Aerial crown-view tile of a tropical tree (Barro Colorado Island, Panama), acquired 20250217:
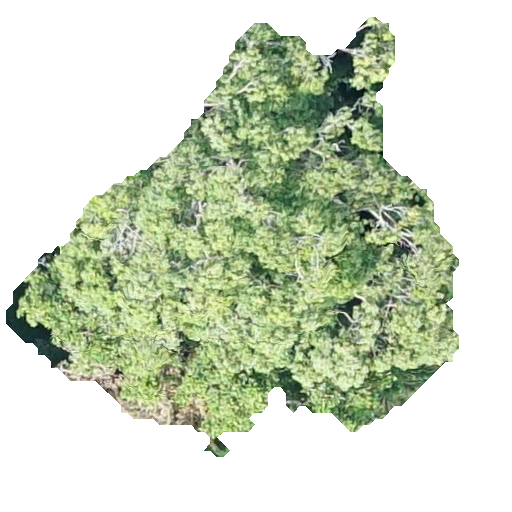
Species: Ocotea leptobotra
GBIF accepted scientific name: Ocotea leptobotra
Crown area: 172.144 m²